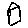
Label: house